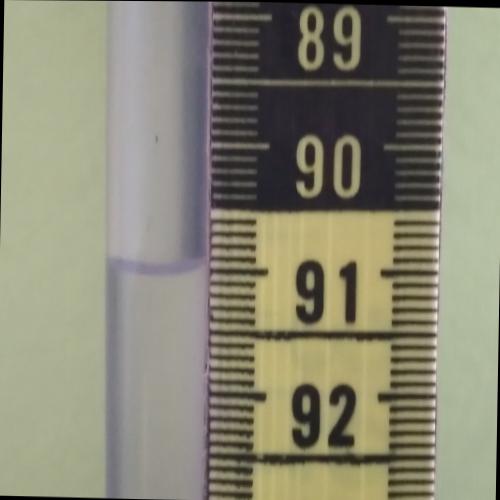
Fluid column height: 91.0 cm